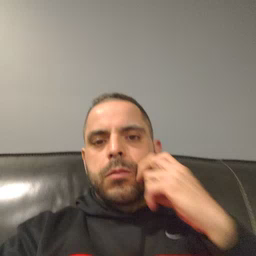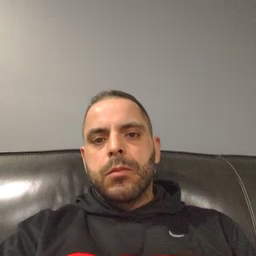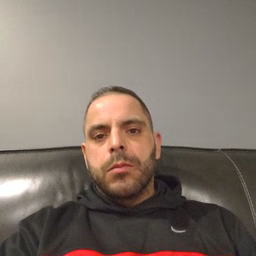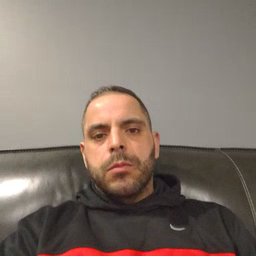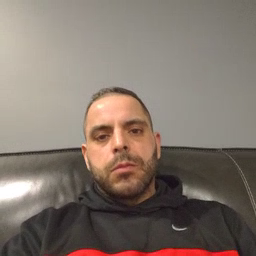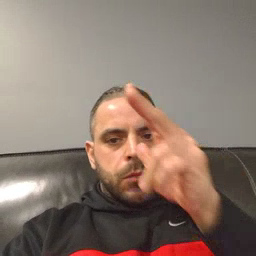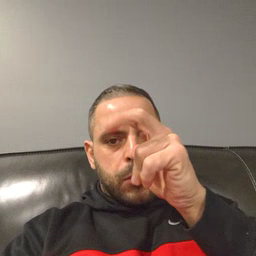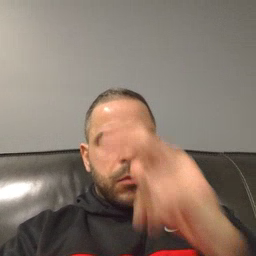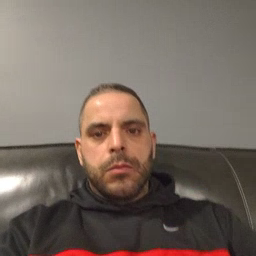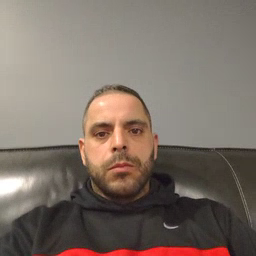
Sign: bug